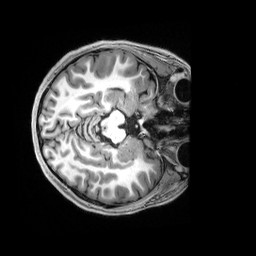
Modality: T1w
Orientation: axial
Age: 20
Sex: female
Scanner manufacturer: siemens
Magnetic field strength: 3 T
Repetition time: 2.5 s
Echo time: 0.00222 s